Question: If I have a set of points from a black-white image I scanned.
It looks like a curve and I want to simulate a smooth curve using cubic Bezier curve from those points.
How can I figure out the start point, 2 control points and the end point?

From the image, there are several cubic Bezier curves that can be simulated but I don't know how to figure out the control points.
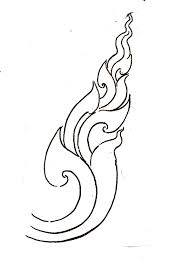
Answer: I have found the solution for my problems and I want to share it.
First, I write a python program to trace the curve and tell me all x,y of the points on the line.
Now, I have one curve.
I then create a line from start to end point and compare the distance between the perpendicular points on those 2 lines. If the distance is not low enough I will move the control point up, down, left, right and find which direction has the least distance. Do this multiple time and I will get a curve that is similar to the curve I have.